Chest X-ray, PA view. Patient: 53 years old, sex M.
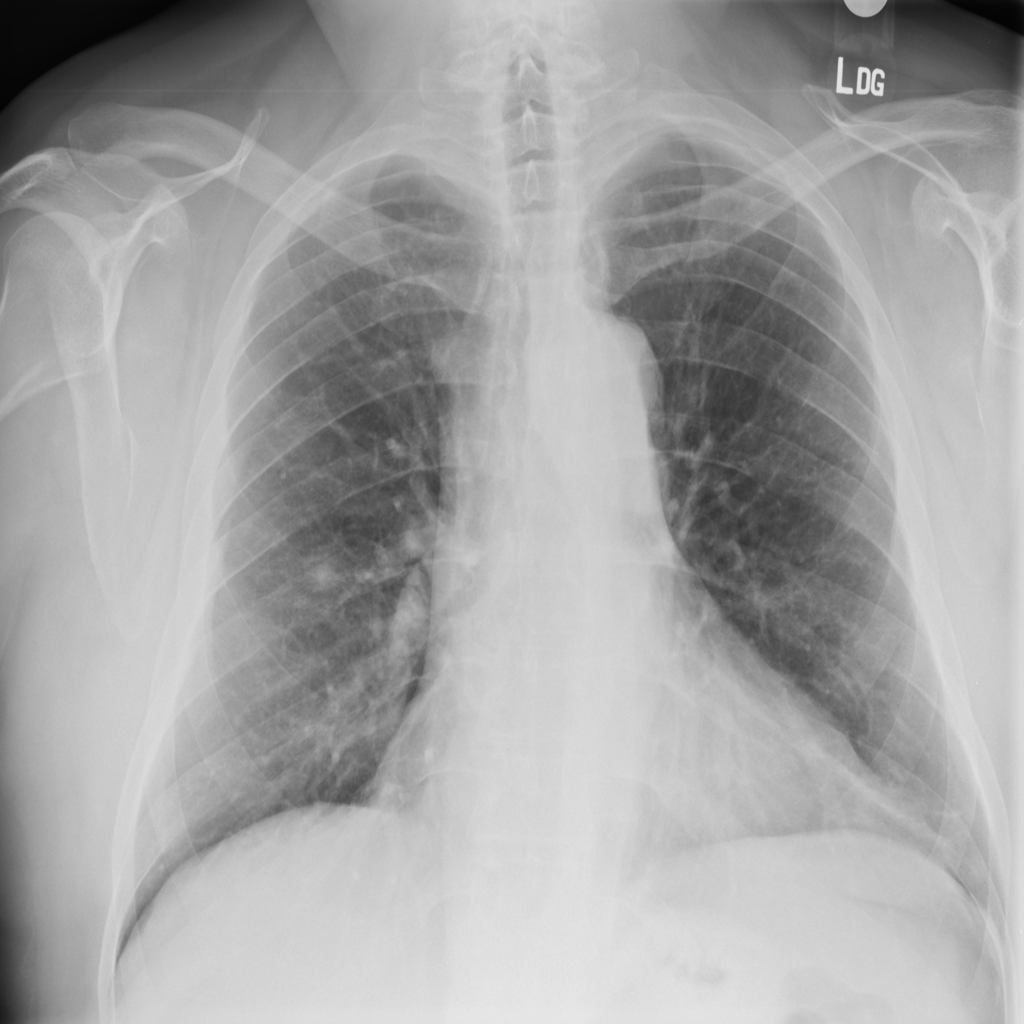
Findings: No Finding